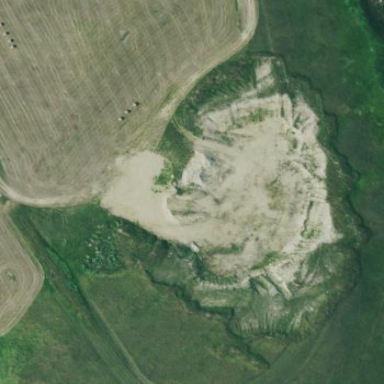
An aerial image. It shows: Quarry area.